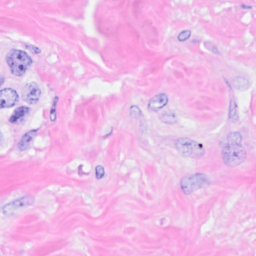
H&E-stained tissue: Breast